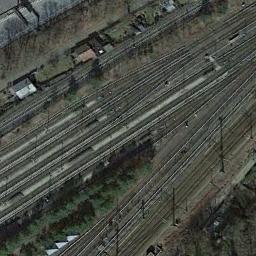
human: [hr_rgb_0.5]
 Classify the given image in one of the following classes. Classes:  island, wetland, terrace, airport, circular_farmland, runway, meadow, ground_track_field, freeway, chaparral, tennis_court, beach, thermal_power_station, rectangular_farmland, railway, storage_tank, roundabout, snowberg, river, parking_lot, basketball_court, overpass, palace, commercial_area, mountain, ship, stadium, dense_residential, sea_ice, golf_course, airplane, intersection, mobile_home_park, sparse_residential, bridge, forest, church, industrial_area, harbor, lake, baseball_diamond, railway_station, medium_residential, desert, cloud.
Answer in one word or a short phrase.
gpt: railway